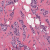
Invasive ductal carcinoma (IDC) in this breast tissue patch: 0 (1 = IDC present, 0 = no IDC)